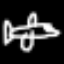
Label: airplane